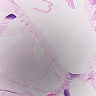
Metastatic tissue present: no